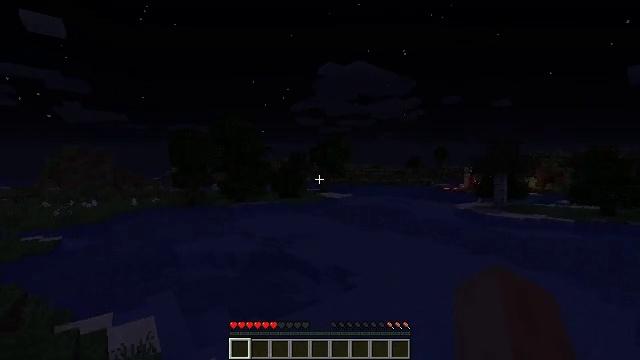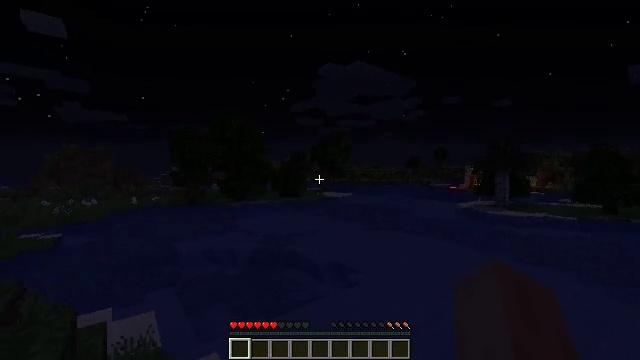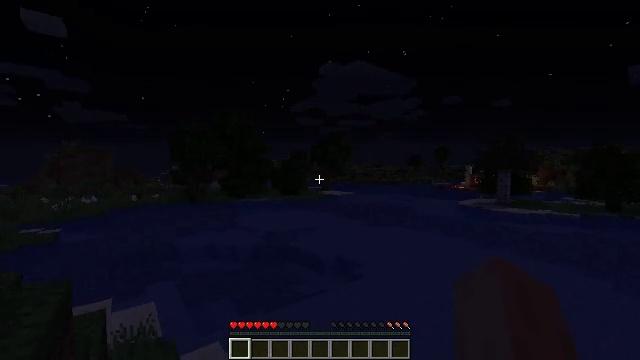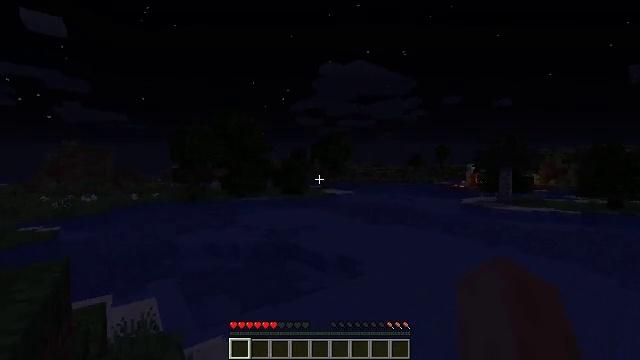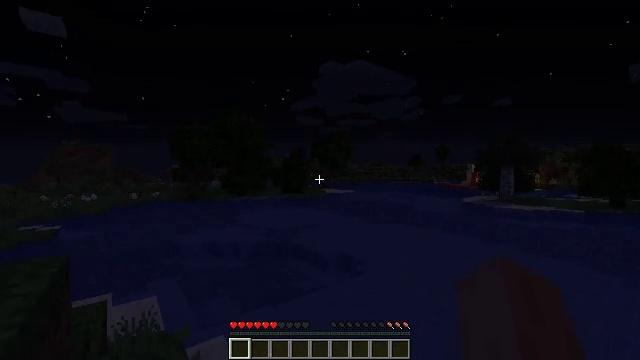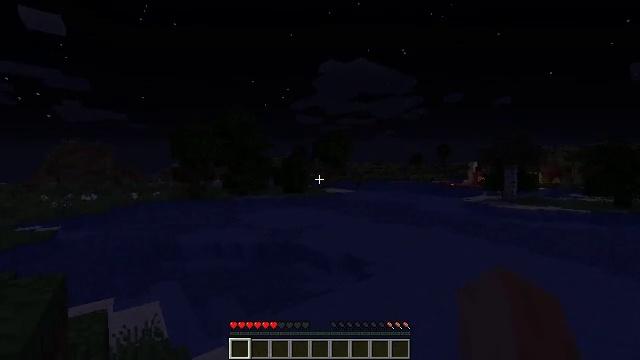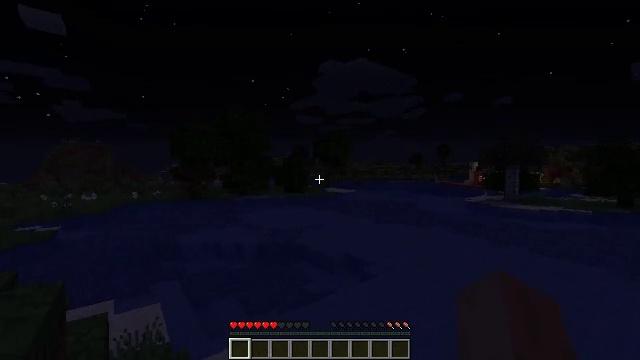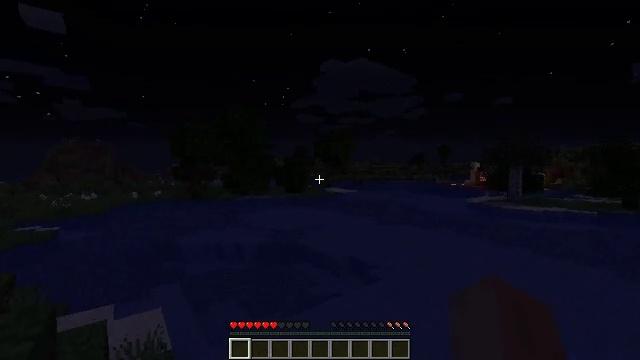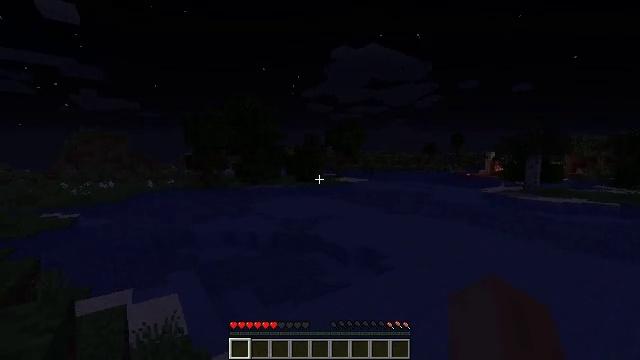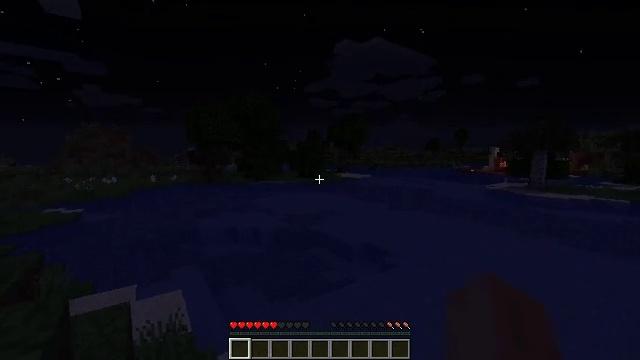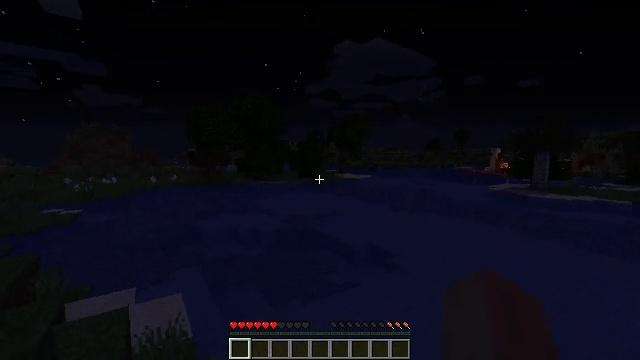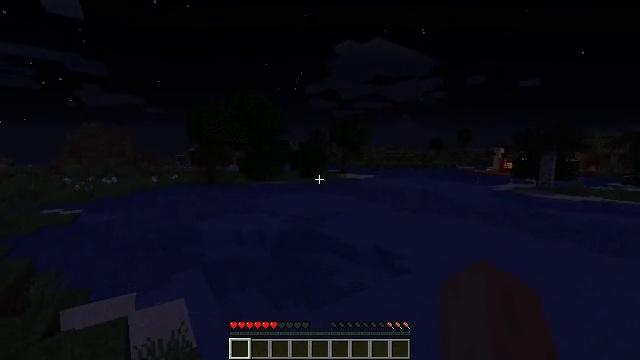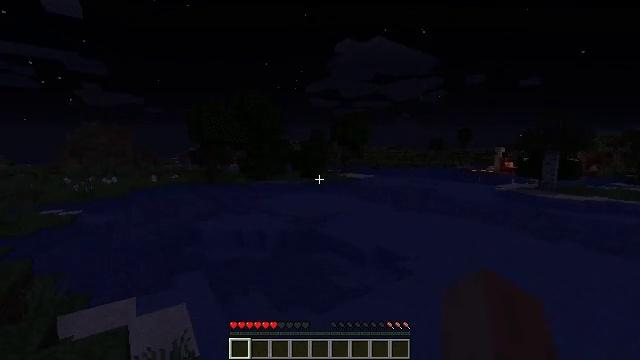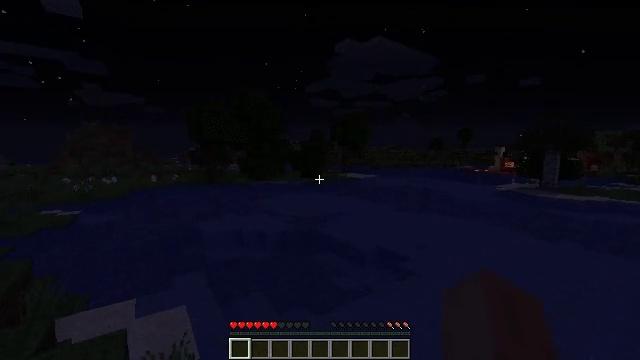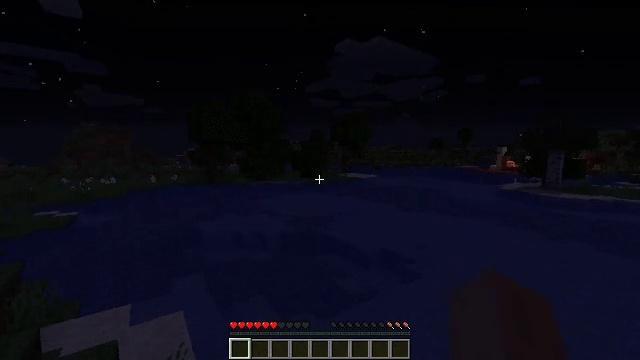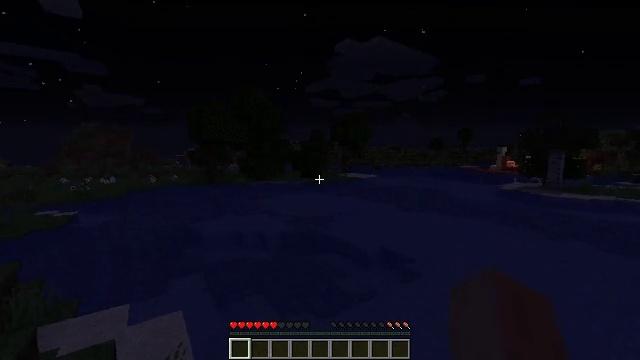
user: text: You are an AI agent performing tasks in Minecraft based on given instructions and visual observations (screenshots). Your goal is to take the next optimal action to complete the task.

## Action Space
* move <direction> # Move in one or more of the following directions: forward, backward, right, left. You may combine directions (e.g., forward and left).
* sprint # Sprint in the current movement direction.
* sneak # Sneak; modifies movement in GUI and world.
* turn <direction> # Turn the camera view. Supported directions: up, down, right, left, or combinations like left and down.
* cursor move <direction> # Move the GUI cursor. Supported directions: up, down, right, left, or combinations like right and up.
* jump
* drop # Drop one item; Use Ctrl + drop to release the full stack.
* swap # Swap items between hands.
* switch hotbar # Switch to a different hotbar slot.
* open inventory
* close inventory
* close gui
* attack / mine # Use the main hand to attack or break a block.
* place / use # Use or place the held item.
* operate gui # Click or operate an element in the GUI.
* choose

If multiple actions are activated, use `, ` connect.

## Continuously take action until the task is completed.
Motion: motion action
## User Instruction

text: Break the grass block.
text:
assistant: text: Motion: move forward and move left
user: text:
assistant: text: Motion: move forward and move left
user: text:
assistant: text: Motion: move forward and move left
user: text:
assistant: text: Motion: move forward and move left
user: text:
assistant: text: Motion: move forward and move left
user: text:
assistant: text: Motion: move forward and move left
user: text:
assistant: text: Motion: move forward and move left
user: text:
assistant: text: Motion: move forward and move left, turn left and down
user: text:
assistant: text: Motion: move forward and move left, turn down
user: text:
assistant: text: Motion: move forward and move left
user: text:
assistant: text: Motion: move forward and move left
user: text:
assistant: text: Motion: move forward and move left
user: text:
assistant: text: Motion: move forward
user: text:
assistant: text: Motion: move forward
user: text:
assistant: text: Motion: move forward
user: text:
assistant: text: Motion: move forward, turn left and down
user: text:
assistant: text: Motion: move forward, turn left and down
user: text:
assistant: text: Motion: move forward, turn left and down
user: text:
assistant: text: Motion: move forward, turn left and down
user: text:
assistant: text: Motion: move forward
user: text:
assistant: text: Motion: move forward
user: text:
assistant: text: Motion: move forward
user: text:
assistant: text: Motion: move forward
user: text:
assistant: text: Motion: move forward
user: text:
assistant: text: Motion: move forward
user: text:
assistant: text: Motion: move forward
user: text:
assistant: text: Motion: move forward
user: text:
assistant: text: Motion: move forward
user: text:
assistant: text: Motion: move forward
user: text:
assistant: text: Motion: move forward